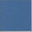
Piece: xx